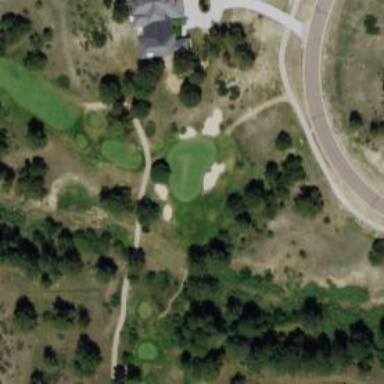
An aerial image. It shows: Golf cartpath that is also road path.